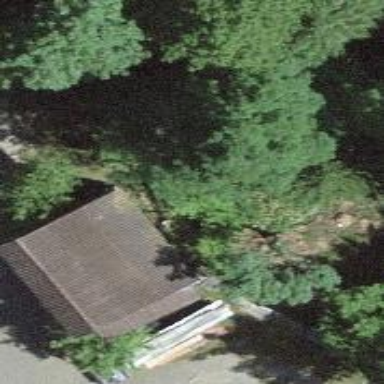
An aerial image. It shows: Barn.